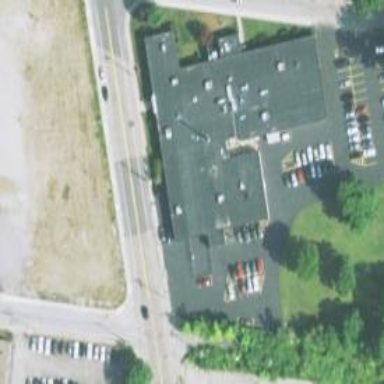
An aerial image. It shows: Building.